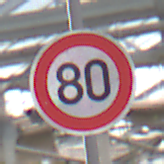
Verkehrszeichen: Geschwindigkeit80
Umgebung: Roofed, Special
Tageszeit: Midday
Wetter: Overcast
Licht: Natural
Jahreszeit: NotSpecified
Kontrast: LowContrast